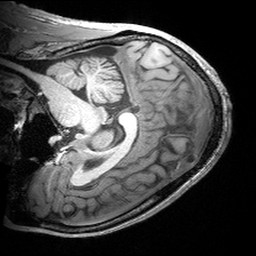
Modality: T1w
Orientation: sagittal
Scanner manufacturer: siemens
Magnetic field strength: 3 T
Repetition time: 2.53 s
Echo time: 0.00299 s